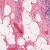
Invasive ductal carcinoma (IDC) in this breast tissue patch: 0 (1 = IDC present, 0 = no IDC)